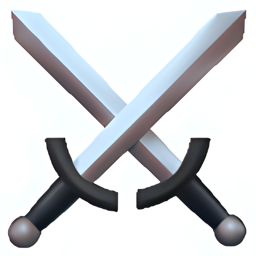
Name: crossed swords
Emoji: ⚔
Group: Objects
Sub-group: tool